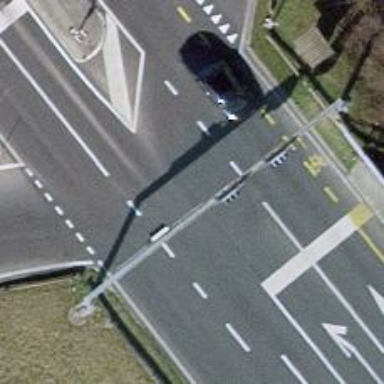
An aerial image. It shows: Road with traffic signals.